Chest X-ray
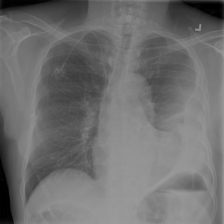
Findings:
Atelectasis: negative
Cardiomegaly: negative
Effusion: positive
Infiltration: negative
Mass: negative
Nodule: negative
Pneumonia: negative
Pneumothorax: negative
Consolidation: negative
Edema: negative
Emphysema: negative
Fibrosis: negative
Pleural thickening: negative
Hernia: negative